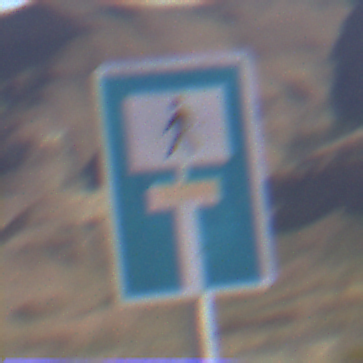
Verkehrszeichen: SackgasseFussgaengerDurchlaessig
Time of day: Midday
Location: Outdoor (Nature)
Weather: Clear
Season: NotSpecified
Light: Natural